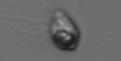
Label: flagellate_morphotype1